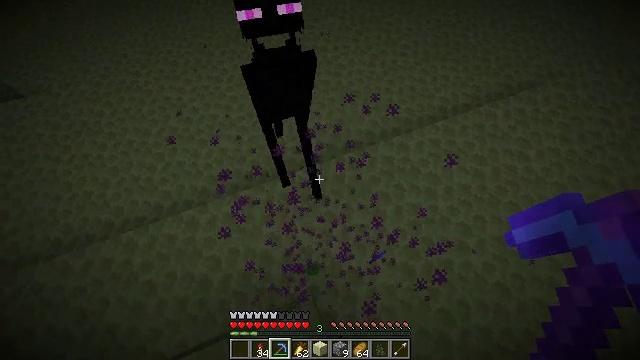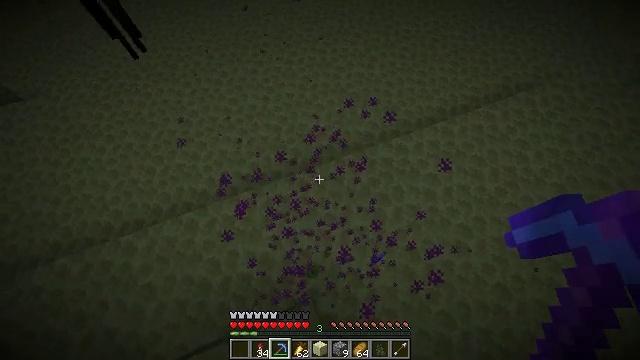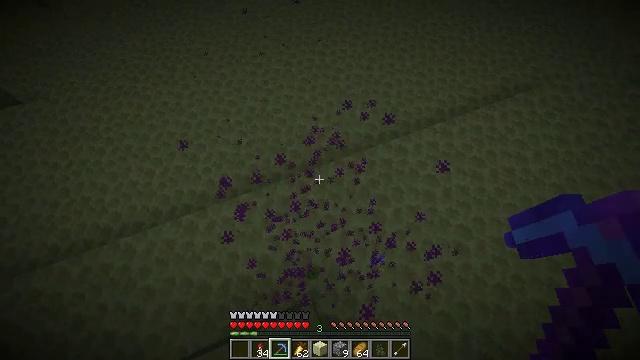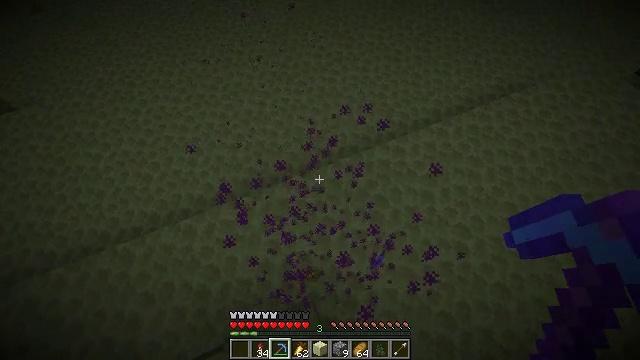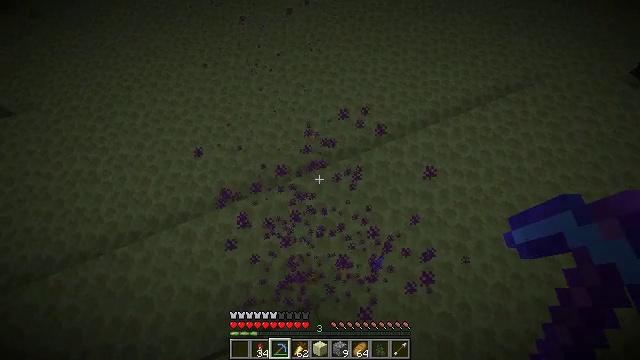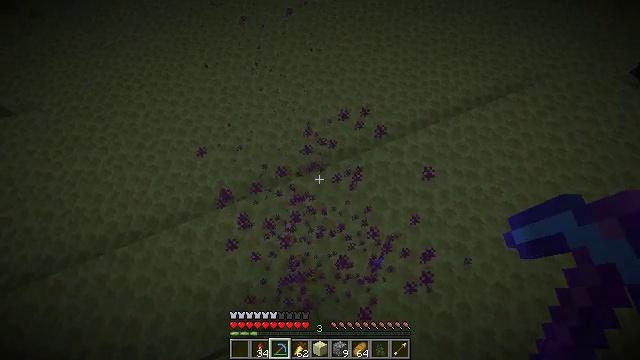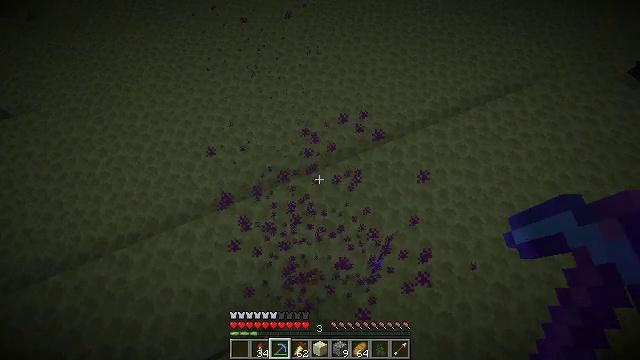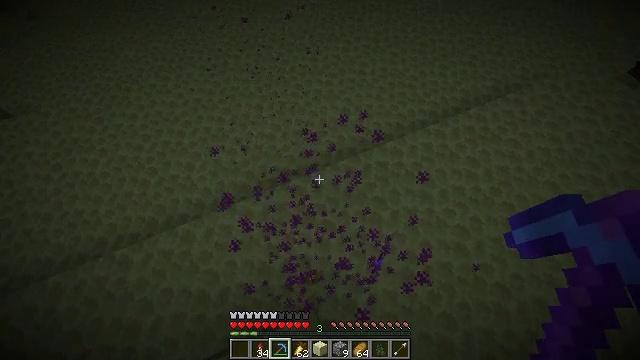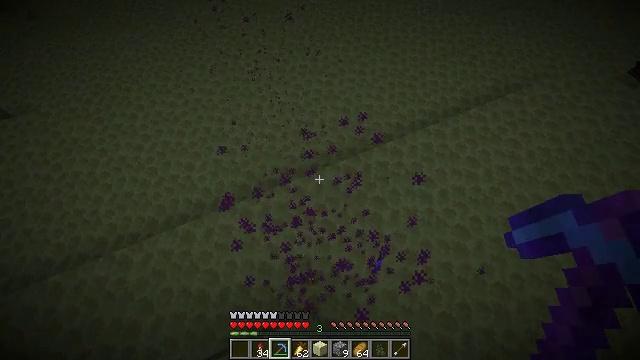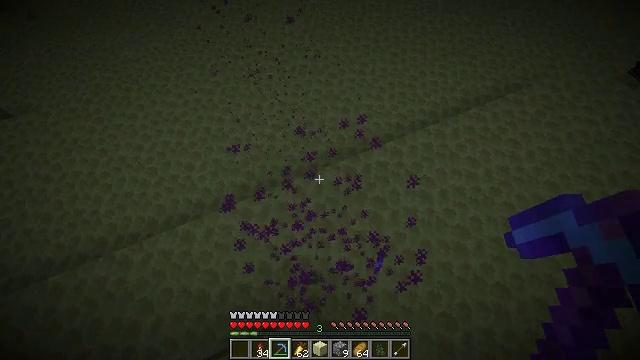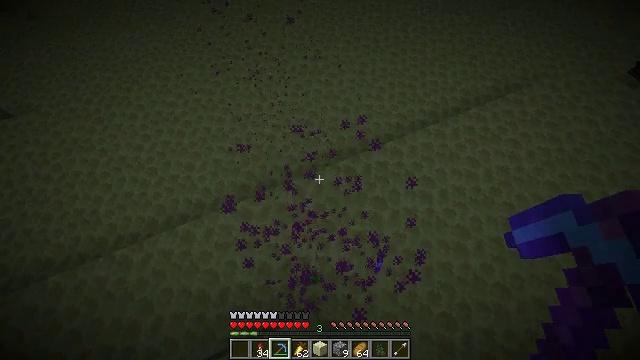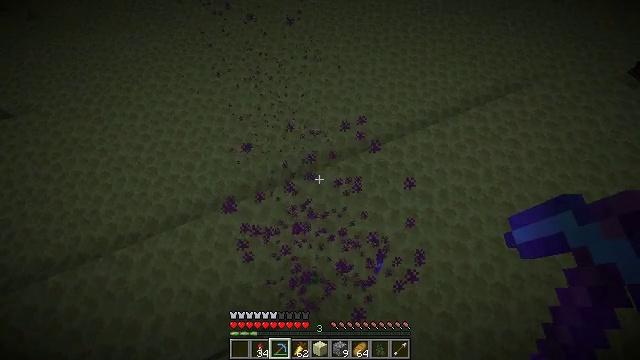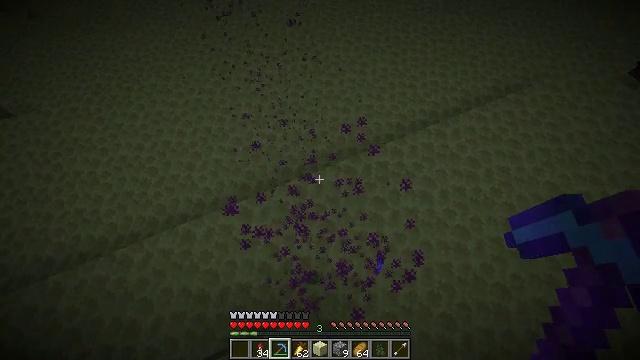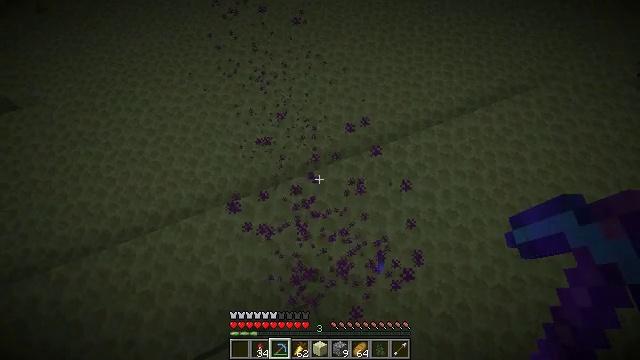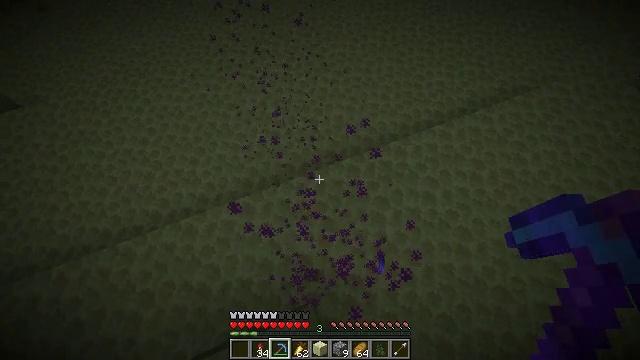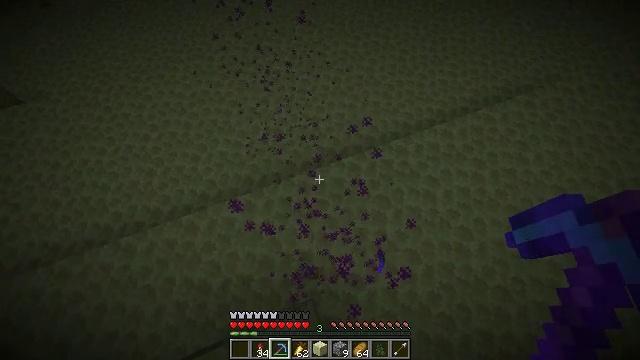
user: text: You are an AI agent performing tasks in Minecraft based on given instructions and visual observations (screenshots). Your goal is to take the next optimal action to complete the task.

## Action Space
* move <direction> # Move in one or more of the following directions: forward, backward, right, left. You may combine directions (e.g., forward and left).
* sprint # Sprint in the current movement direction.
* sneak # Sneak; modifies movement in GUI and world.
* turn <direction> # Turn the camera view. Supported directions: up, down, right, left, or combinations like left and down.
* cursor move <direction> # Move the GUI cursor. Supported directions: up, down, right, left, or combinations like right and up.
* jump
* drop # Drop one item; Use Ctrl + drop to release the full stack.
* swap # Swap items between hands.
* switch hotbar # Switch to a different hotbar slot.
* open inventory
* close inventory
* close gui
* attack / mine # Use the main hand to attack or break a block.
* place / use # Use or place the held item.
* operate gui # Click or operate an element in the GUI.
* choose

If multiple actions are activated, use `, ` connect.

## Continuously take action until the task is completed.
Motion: motion action
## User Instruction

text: Combat the enderman.
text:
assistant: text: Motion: sneak
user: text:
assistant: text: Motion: sneak
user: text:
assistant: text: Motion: sneak, turn right
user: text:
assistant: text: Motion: sneak
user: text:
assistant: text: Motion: sneak
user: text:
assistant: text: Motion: sneak
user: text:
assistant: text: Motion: sneak
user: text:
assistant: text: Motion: sneak
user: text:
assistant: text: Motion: sneak
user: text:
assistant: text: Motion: sneak
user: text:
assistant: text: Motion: sneak
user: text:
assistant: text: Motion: sneak
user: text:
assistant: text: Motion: sneak, turn left
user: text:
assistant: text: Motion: sneak
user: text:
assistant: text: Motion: sneak
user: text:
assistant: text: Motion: sneak
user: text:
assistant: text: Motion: sneak
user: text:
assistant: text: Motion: sneak
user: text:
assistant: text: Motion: sneak
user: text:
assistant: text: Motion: sneak
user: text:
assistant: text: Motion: sneak
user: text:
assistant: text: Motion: sneak
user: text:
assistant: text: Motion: sneak
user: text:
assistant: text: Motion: sneak
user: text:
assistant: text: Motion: sneak
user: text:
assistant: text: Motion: sneak
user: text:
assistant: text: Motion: sneak
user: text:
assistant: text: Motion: sneak, turn right and down
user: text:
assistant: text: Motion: sneak, turn right and down
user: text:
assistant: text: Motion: sneak, turn right and down